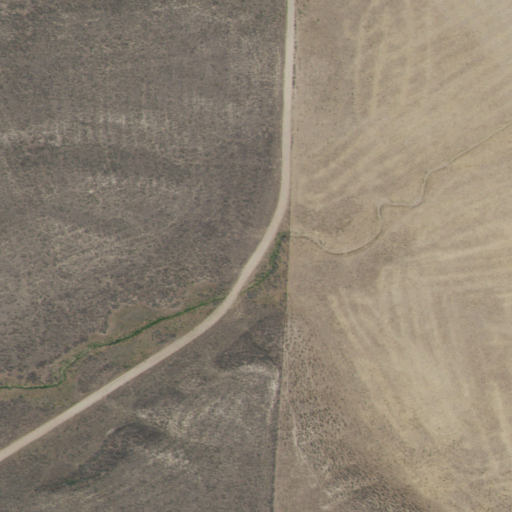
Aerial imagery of valley in Idaho named Flint Canyon containing shrub, grassland, and open development